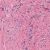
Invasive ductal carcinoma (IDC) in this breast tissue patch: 0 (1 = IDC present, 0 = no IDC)